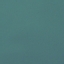
Land use / land cover class: SeaLake